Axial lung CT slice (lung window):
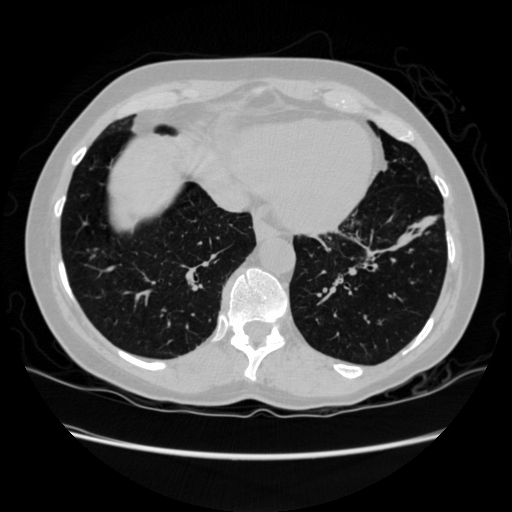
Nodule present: no